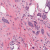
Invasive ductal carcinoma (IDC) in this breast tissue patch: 1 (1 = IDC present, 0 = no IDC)